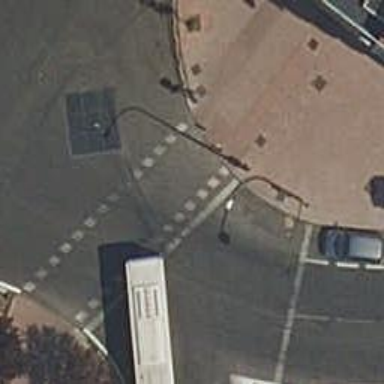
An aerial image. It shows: Road with traffic signals and zebra crossing with traffic signals.